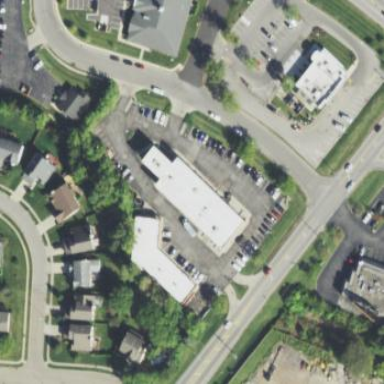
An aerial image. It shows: Commercial building housing car wash facility.